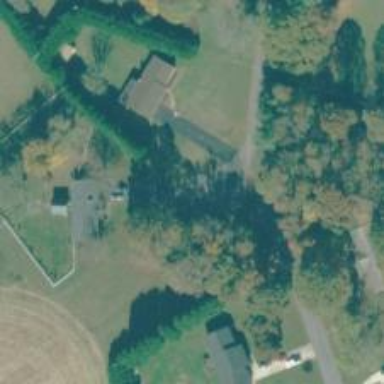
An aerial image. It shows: Driveway.